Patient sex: M
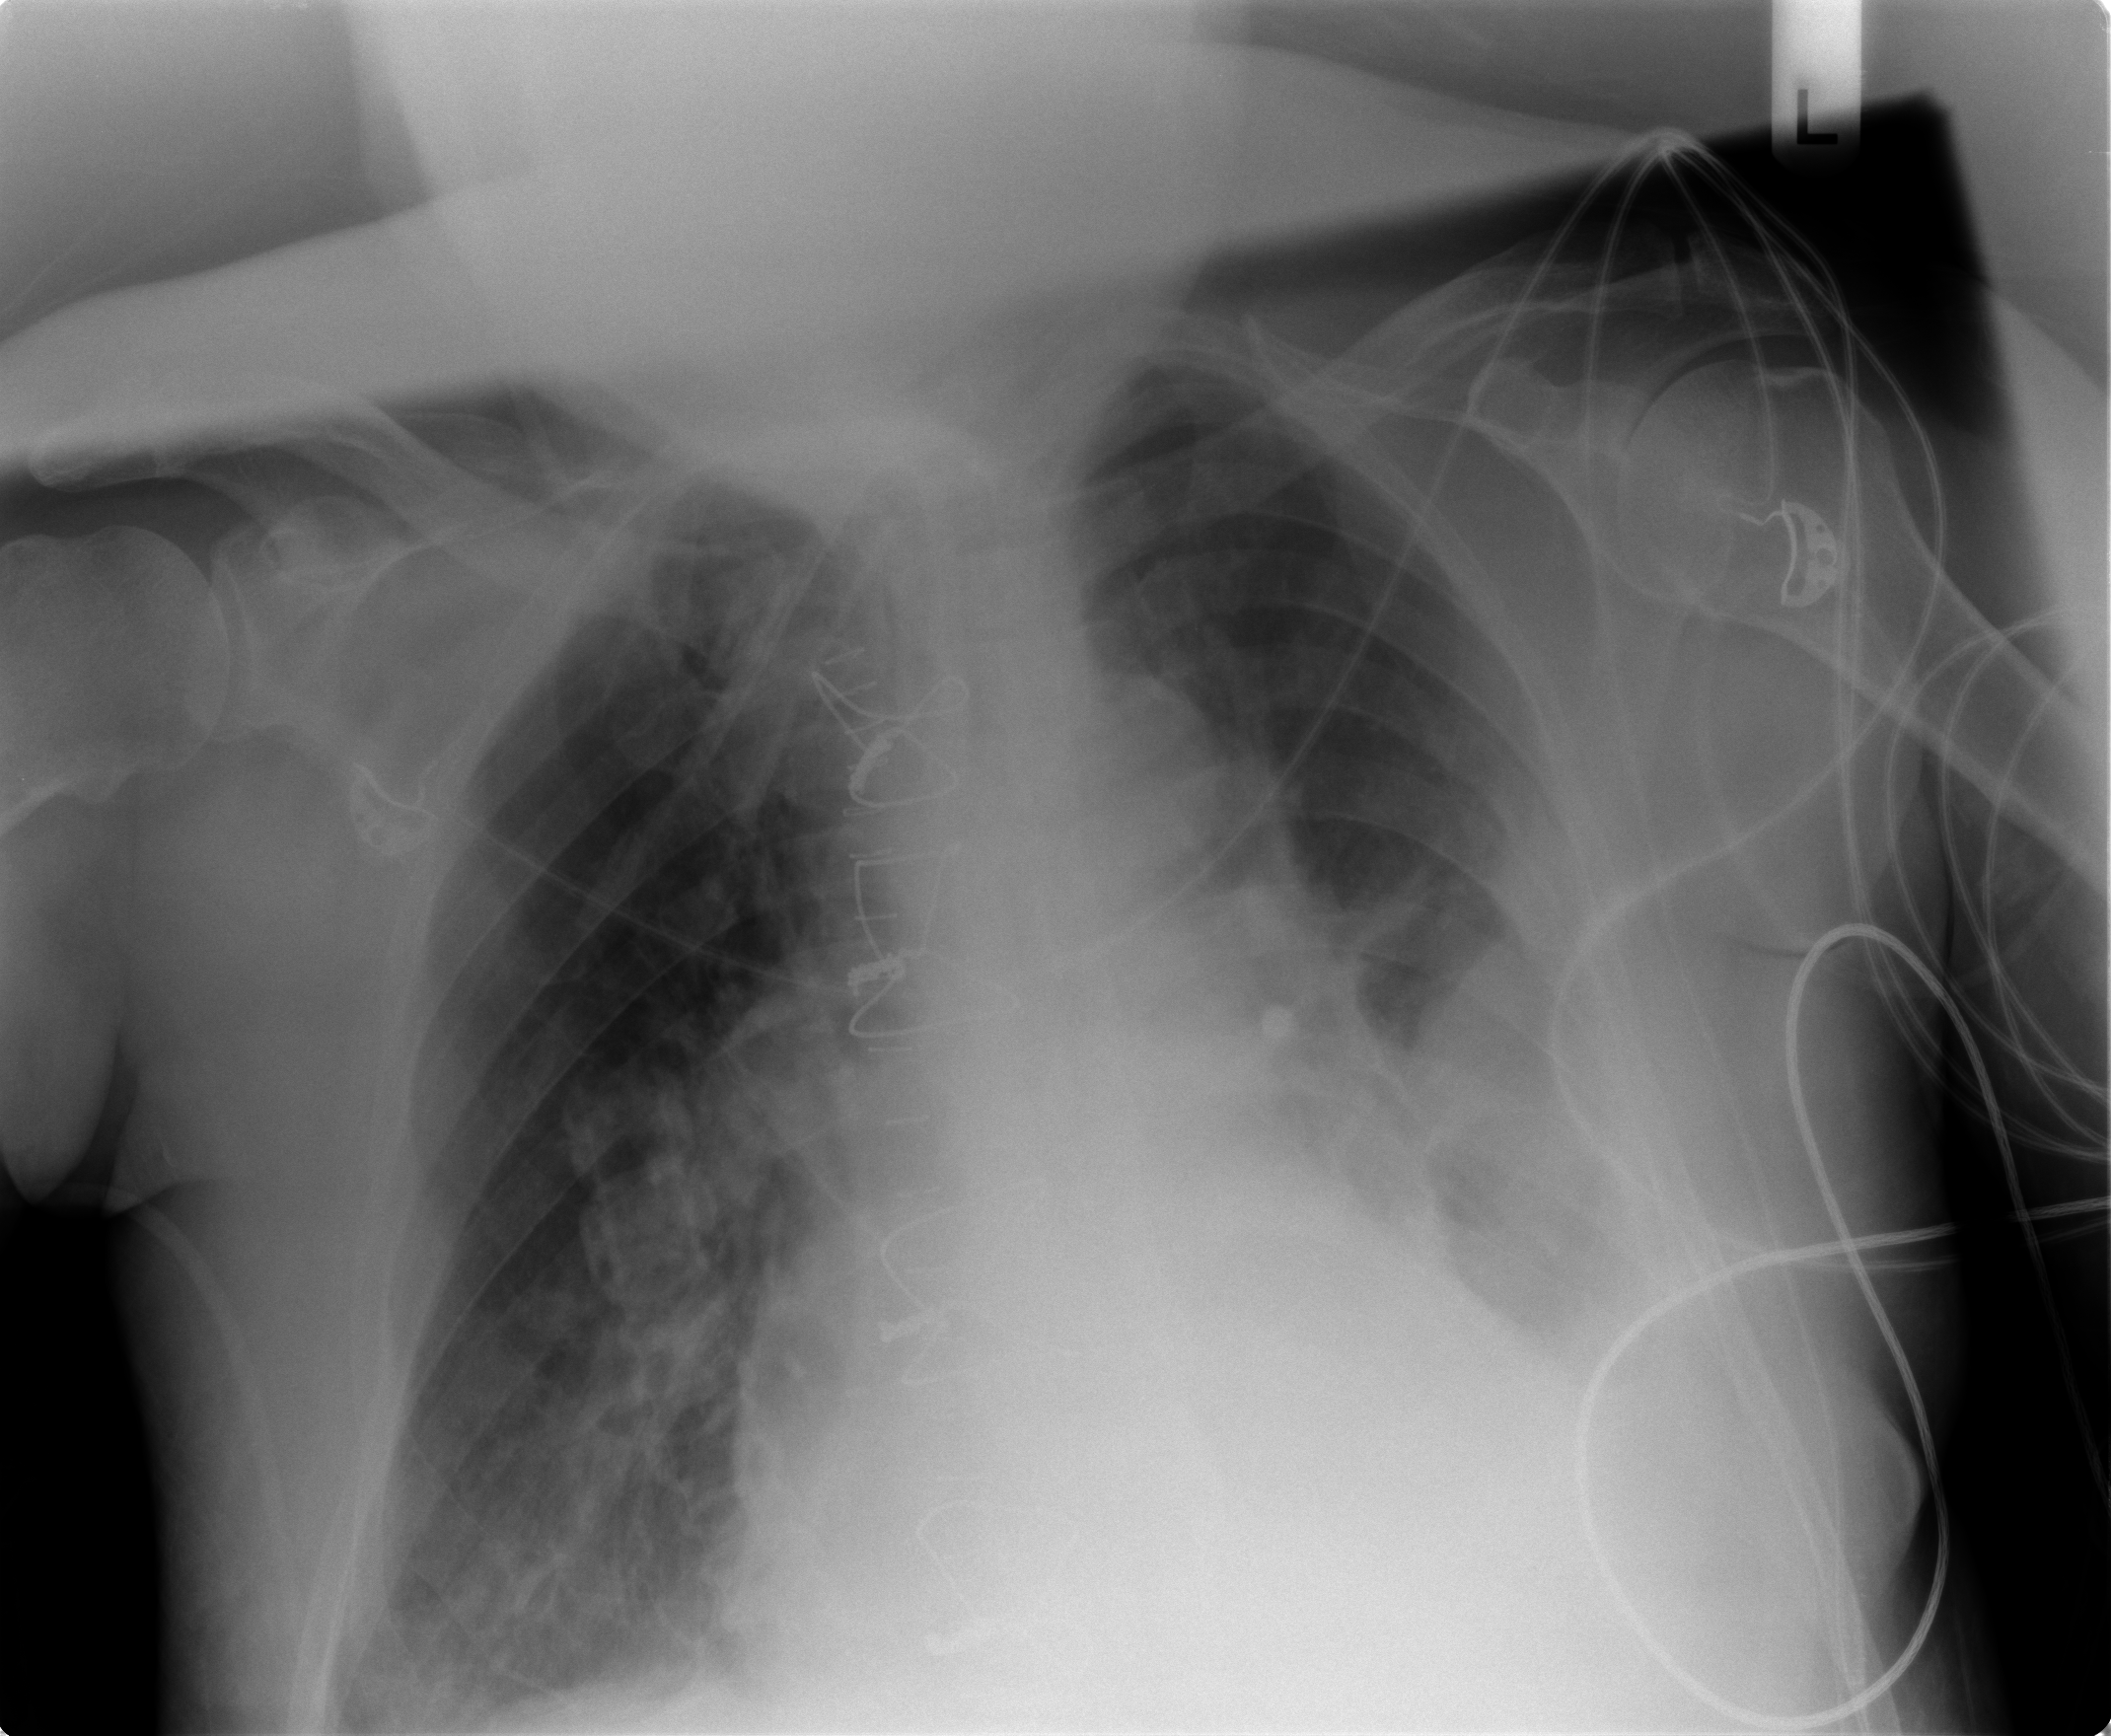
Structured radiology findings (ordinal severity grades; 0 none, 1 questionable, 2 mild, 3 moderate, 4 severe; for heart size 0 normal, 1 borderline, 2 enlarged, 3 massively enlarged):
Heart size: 2
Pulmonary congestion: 2
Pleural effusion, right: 1
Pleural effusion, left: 3
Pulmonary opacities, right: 2
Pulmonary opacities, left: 2
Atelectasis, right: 2
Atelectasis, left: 3